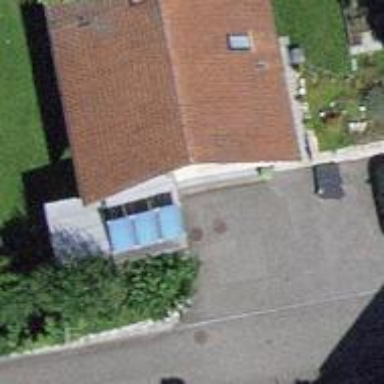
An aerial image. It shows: Building with gabled roof.